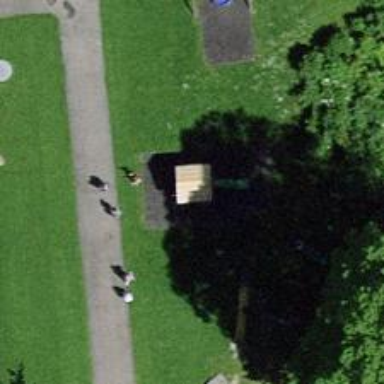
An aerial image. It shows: Playground with slide.